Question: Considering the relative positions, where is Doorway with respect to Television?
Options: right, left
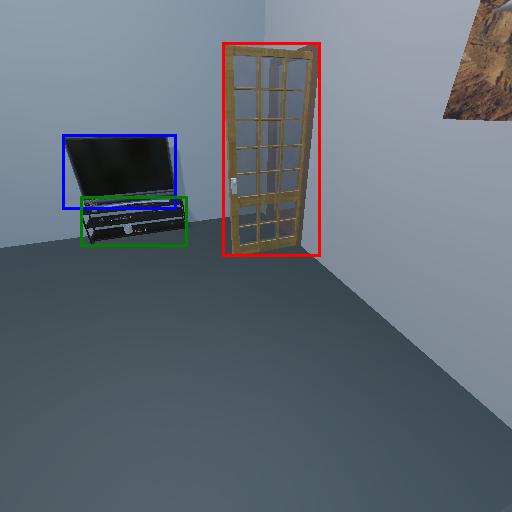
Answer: right